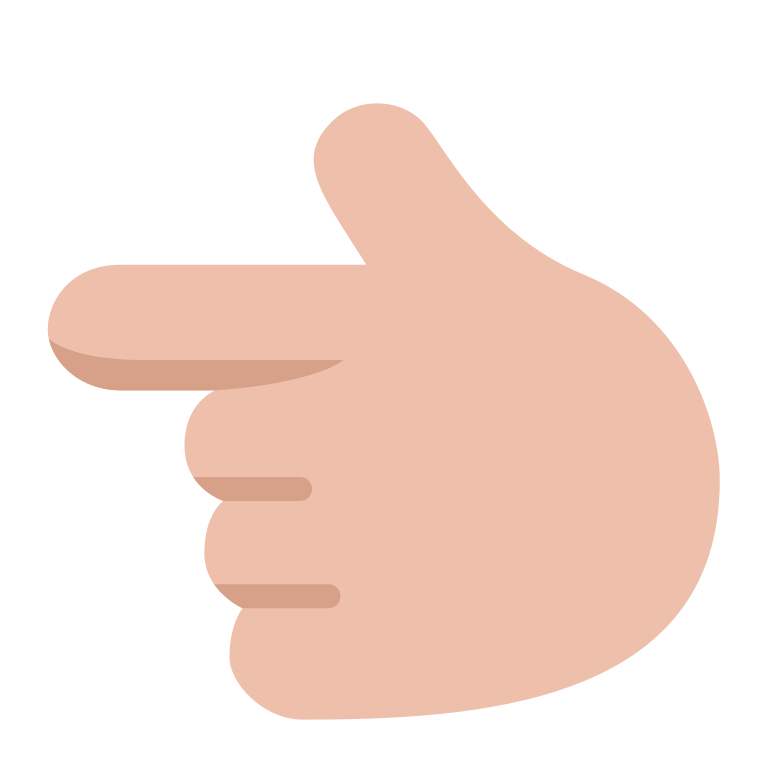
backhand index pointing left flat  light